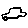
Label: car